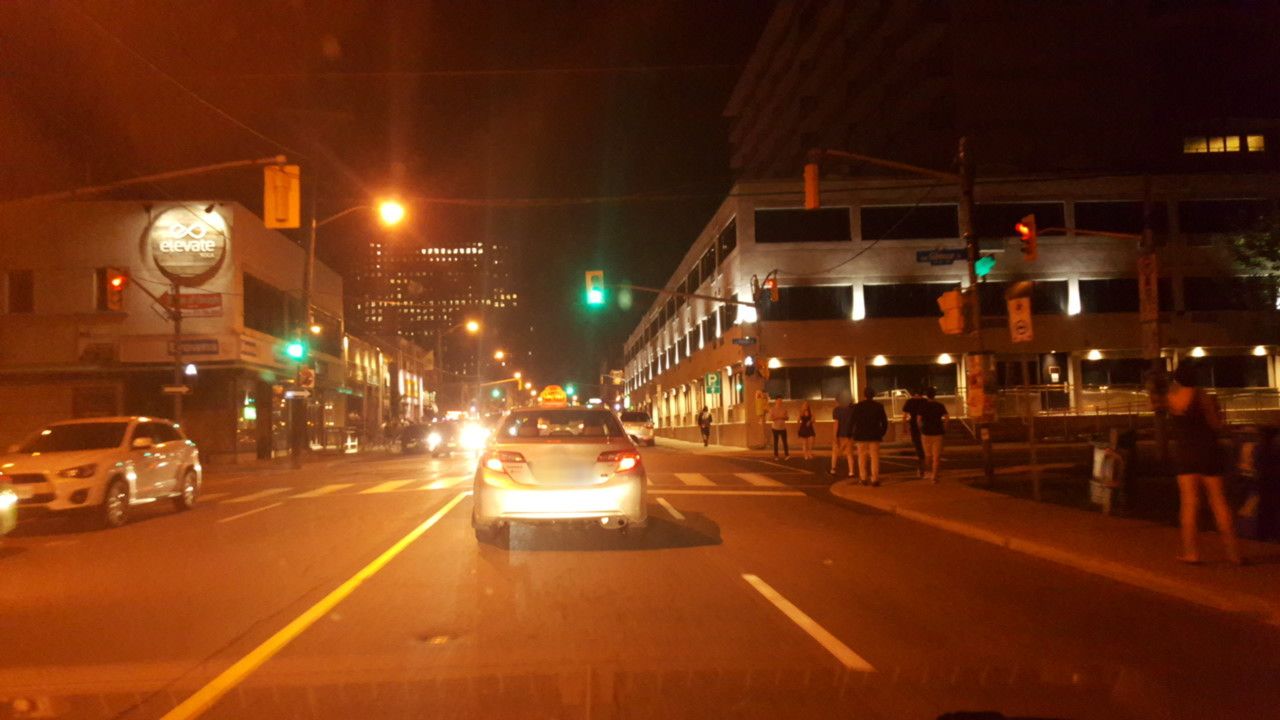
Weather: clear
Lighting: night
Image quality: slightly poor
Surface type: driving surface
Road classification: secondary
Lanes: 2
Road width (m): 1.5
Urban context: urban centre
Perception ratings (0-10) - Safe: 1.71, Lively: 6.34, Beautiful: 2.39, Boring: 0.98, Depressing: 2.62, Wealthy: 2.96